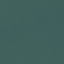
Land use / land cover: SeaLake